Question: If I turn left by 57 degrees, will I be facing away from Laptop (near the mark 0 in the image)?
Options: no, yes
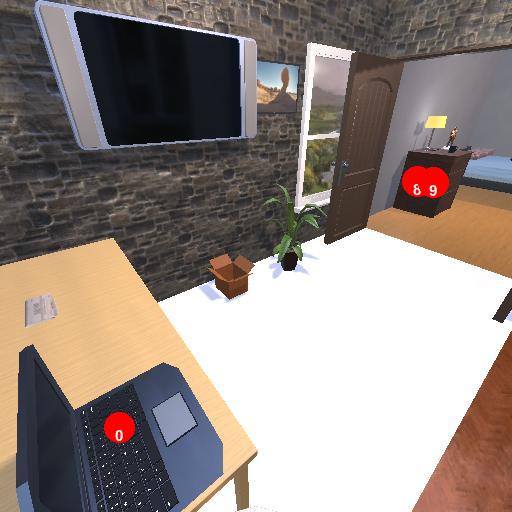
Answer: no